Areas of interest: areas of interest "Red Star Macalline Jimei Shopping Mall"
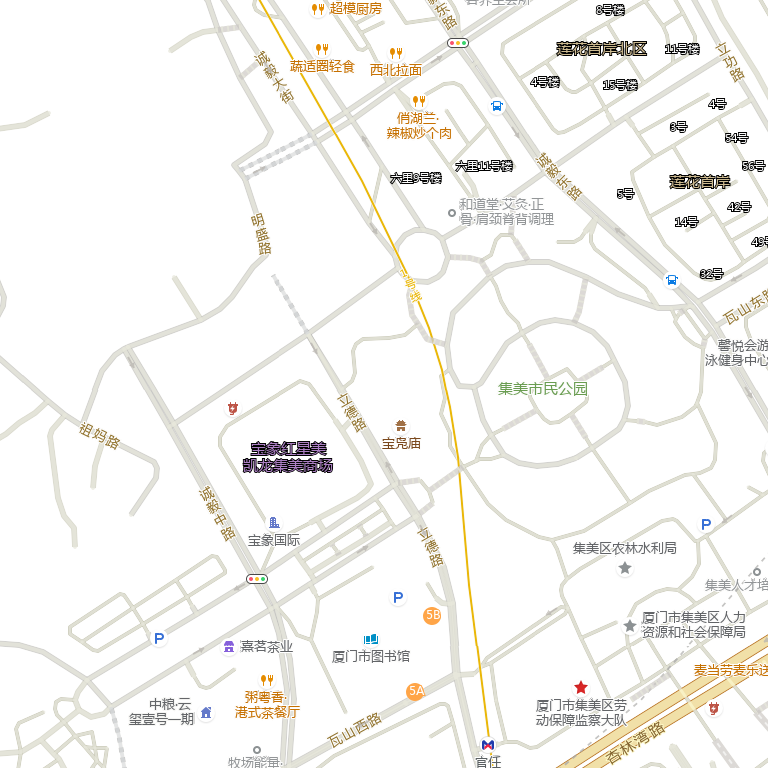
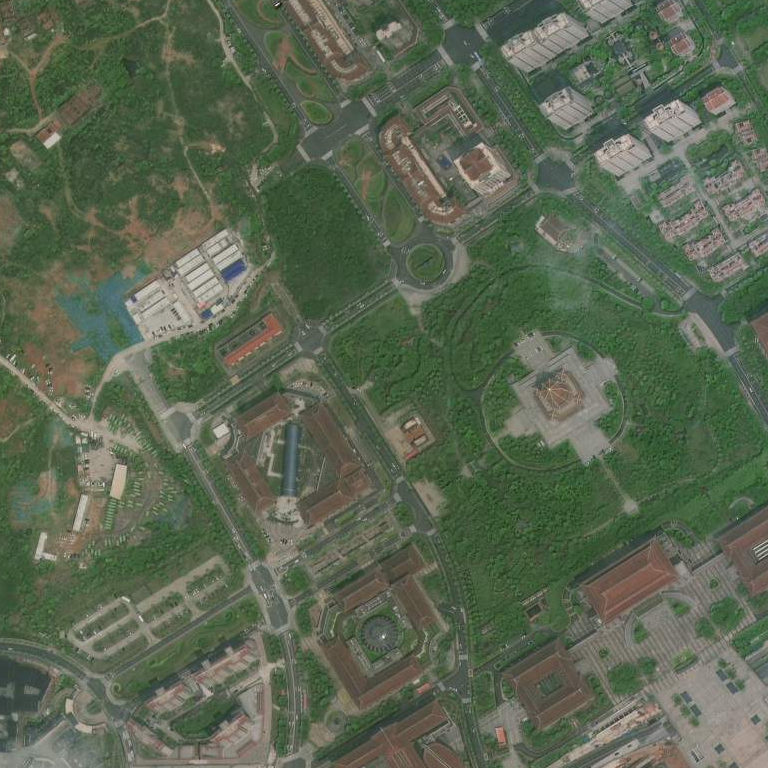